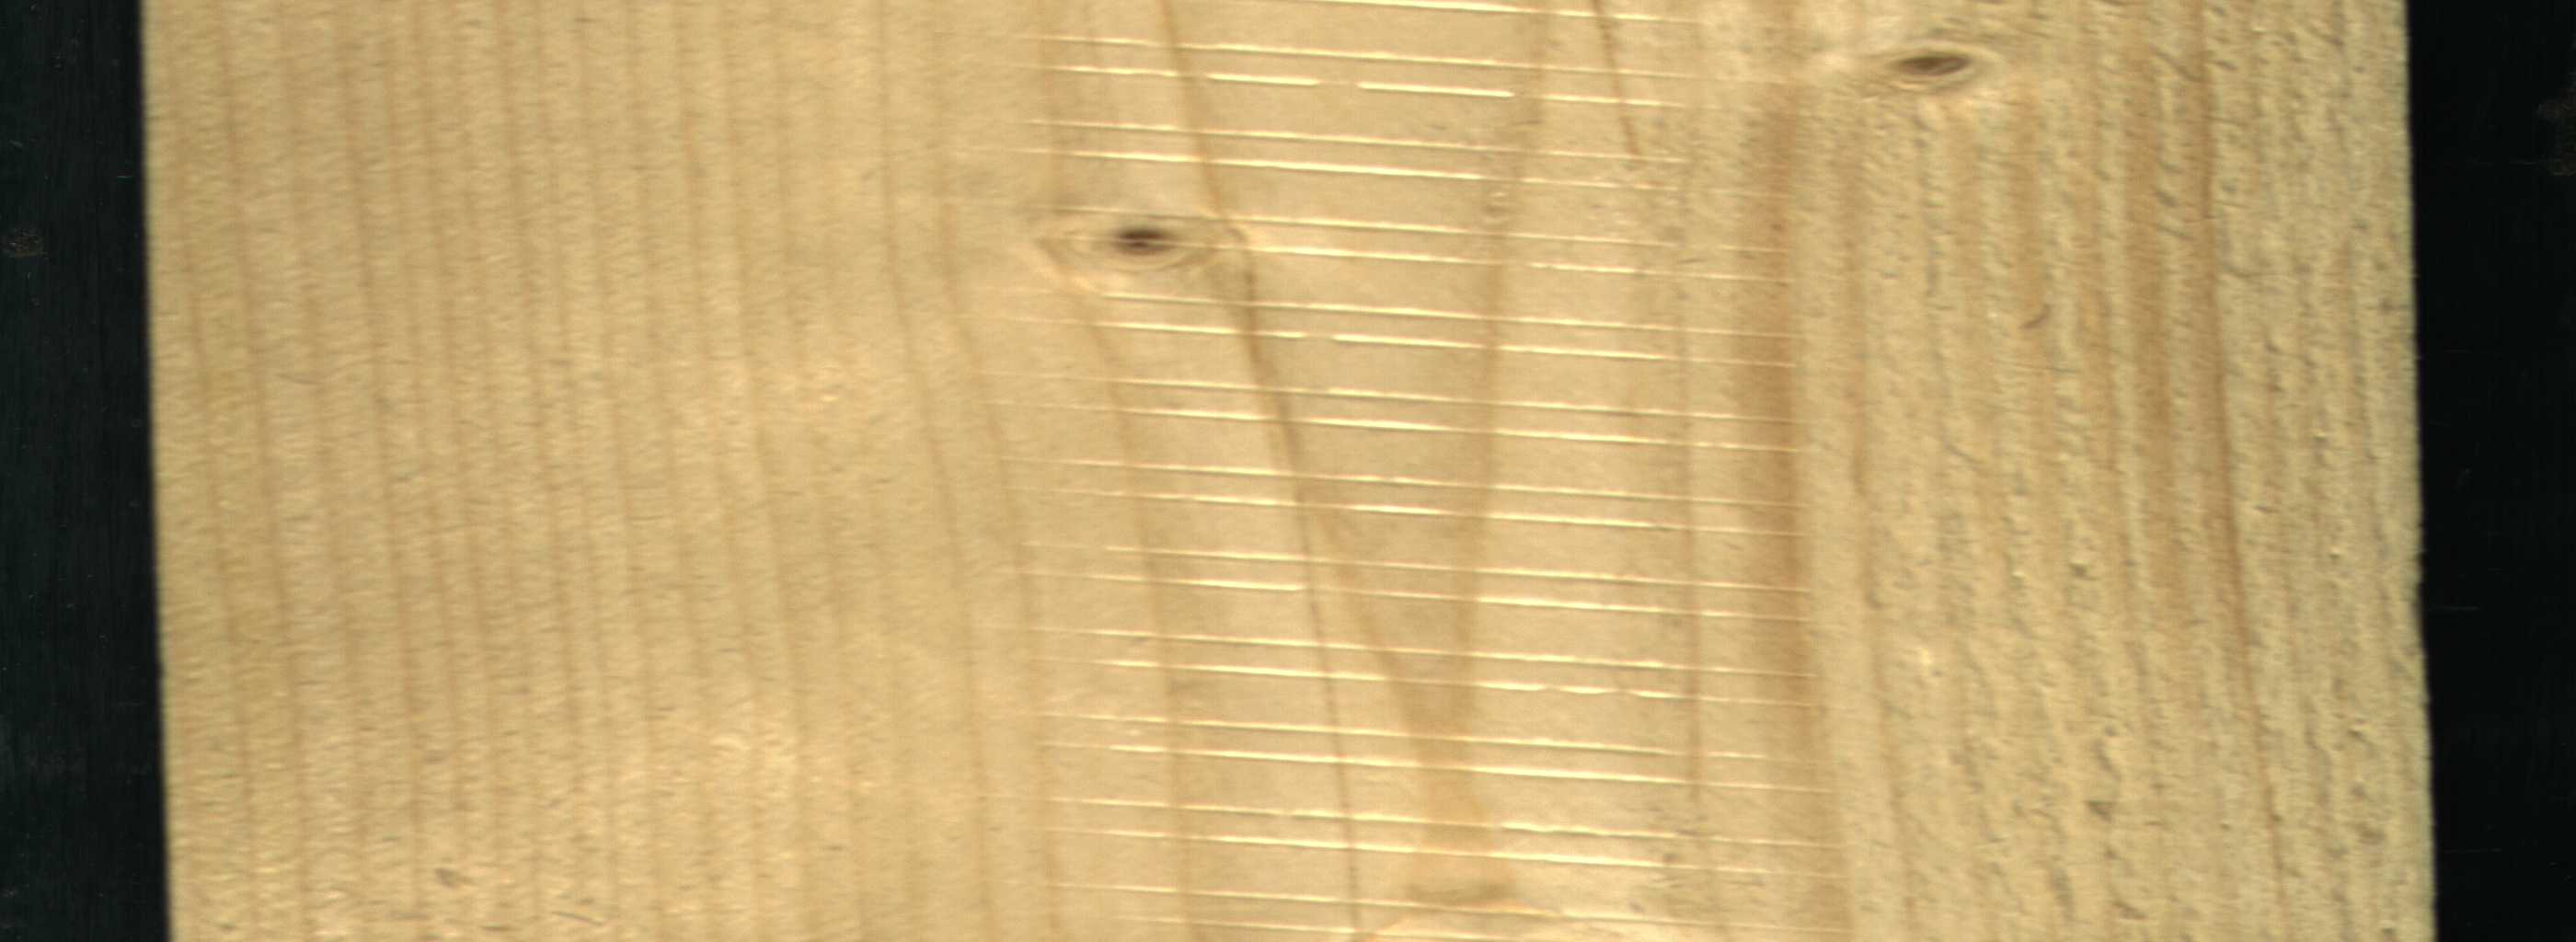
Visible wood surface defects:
Live_Knot
Live_Knot